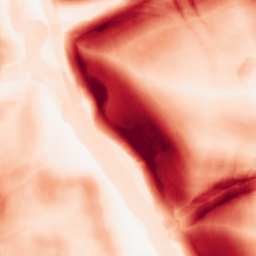
Category: morphological
Decomposition family: morphological_square
Decomposition parameters: operation: gradient
size: 15
Upsampling method: bilinear
Upsampling parameters: scale: 8
Upsampling scale: 8